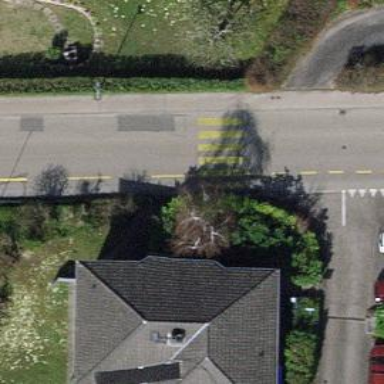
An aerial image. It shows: Uncontrolled footway crossing with markings.